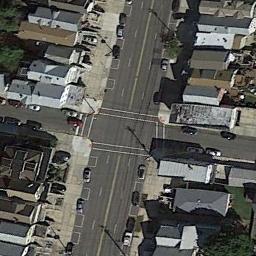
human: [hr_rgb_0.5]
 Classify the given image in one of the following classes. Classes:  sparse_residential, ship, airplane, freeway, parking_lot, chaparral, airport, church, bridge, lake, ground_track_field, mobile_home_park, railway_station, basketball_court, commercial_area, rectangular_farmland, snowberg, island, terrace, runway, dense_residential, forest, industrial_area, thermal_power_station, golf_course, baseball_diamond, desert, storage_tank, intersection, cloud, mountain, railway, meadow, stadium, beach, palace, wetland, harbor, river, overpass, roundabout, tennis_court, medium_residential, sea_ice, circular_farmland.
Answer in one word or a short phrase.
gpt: intersection